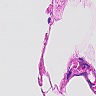
Metastatic tissue present: no